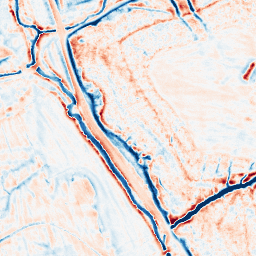
Category: edge_preserving
Decomposition family: bilateral
Decomposition parameters: d: 15
sigma_color: 25
sigma_space: 50
Upsampling method: quadratic
Upsampling parameters: scale: 4
Upsampling scale: 4